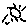
Label: sun